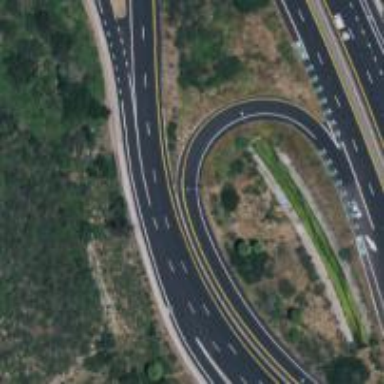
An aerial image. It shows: Asphalt trunk link road.